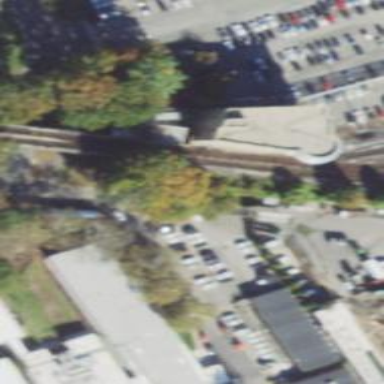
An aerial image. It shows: Bridge over electrified rail tracks leading to service yard.